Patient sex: F
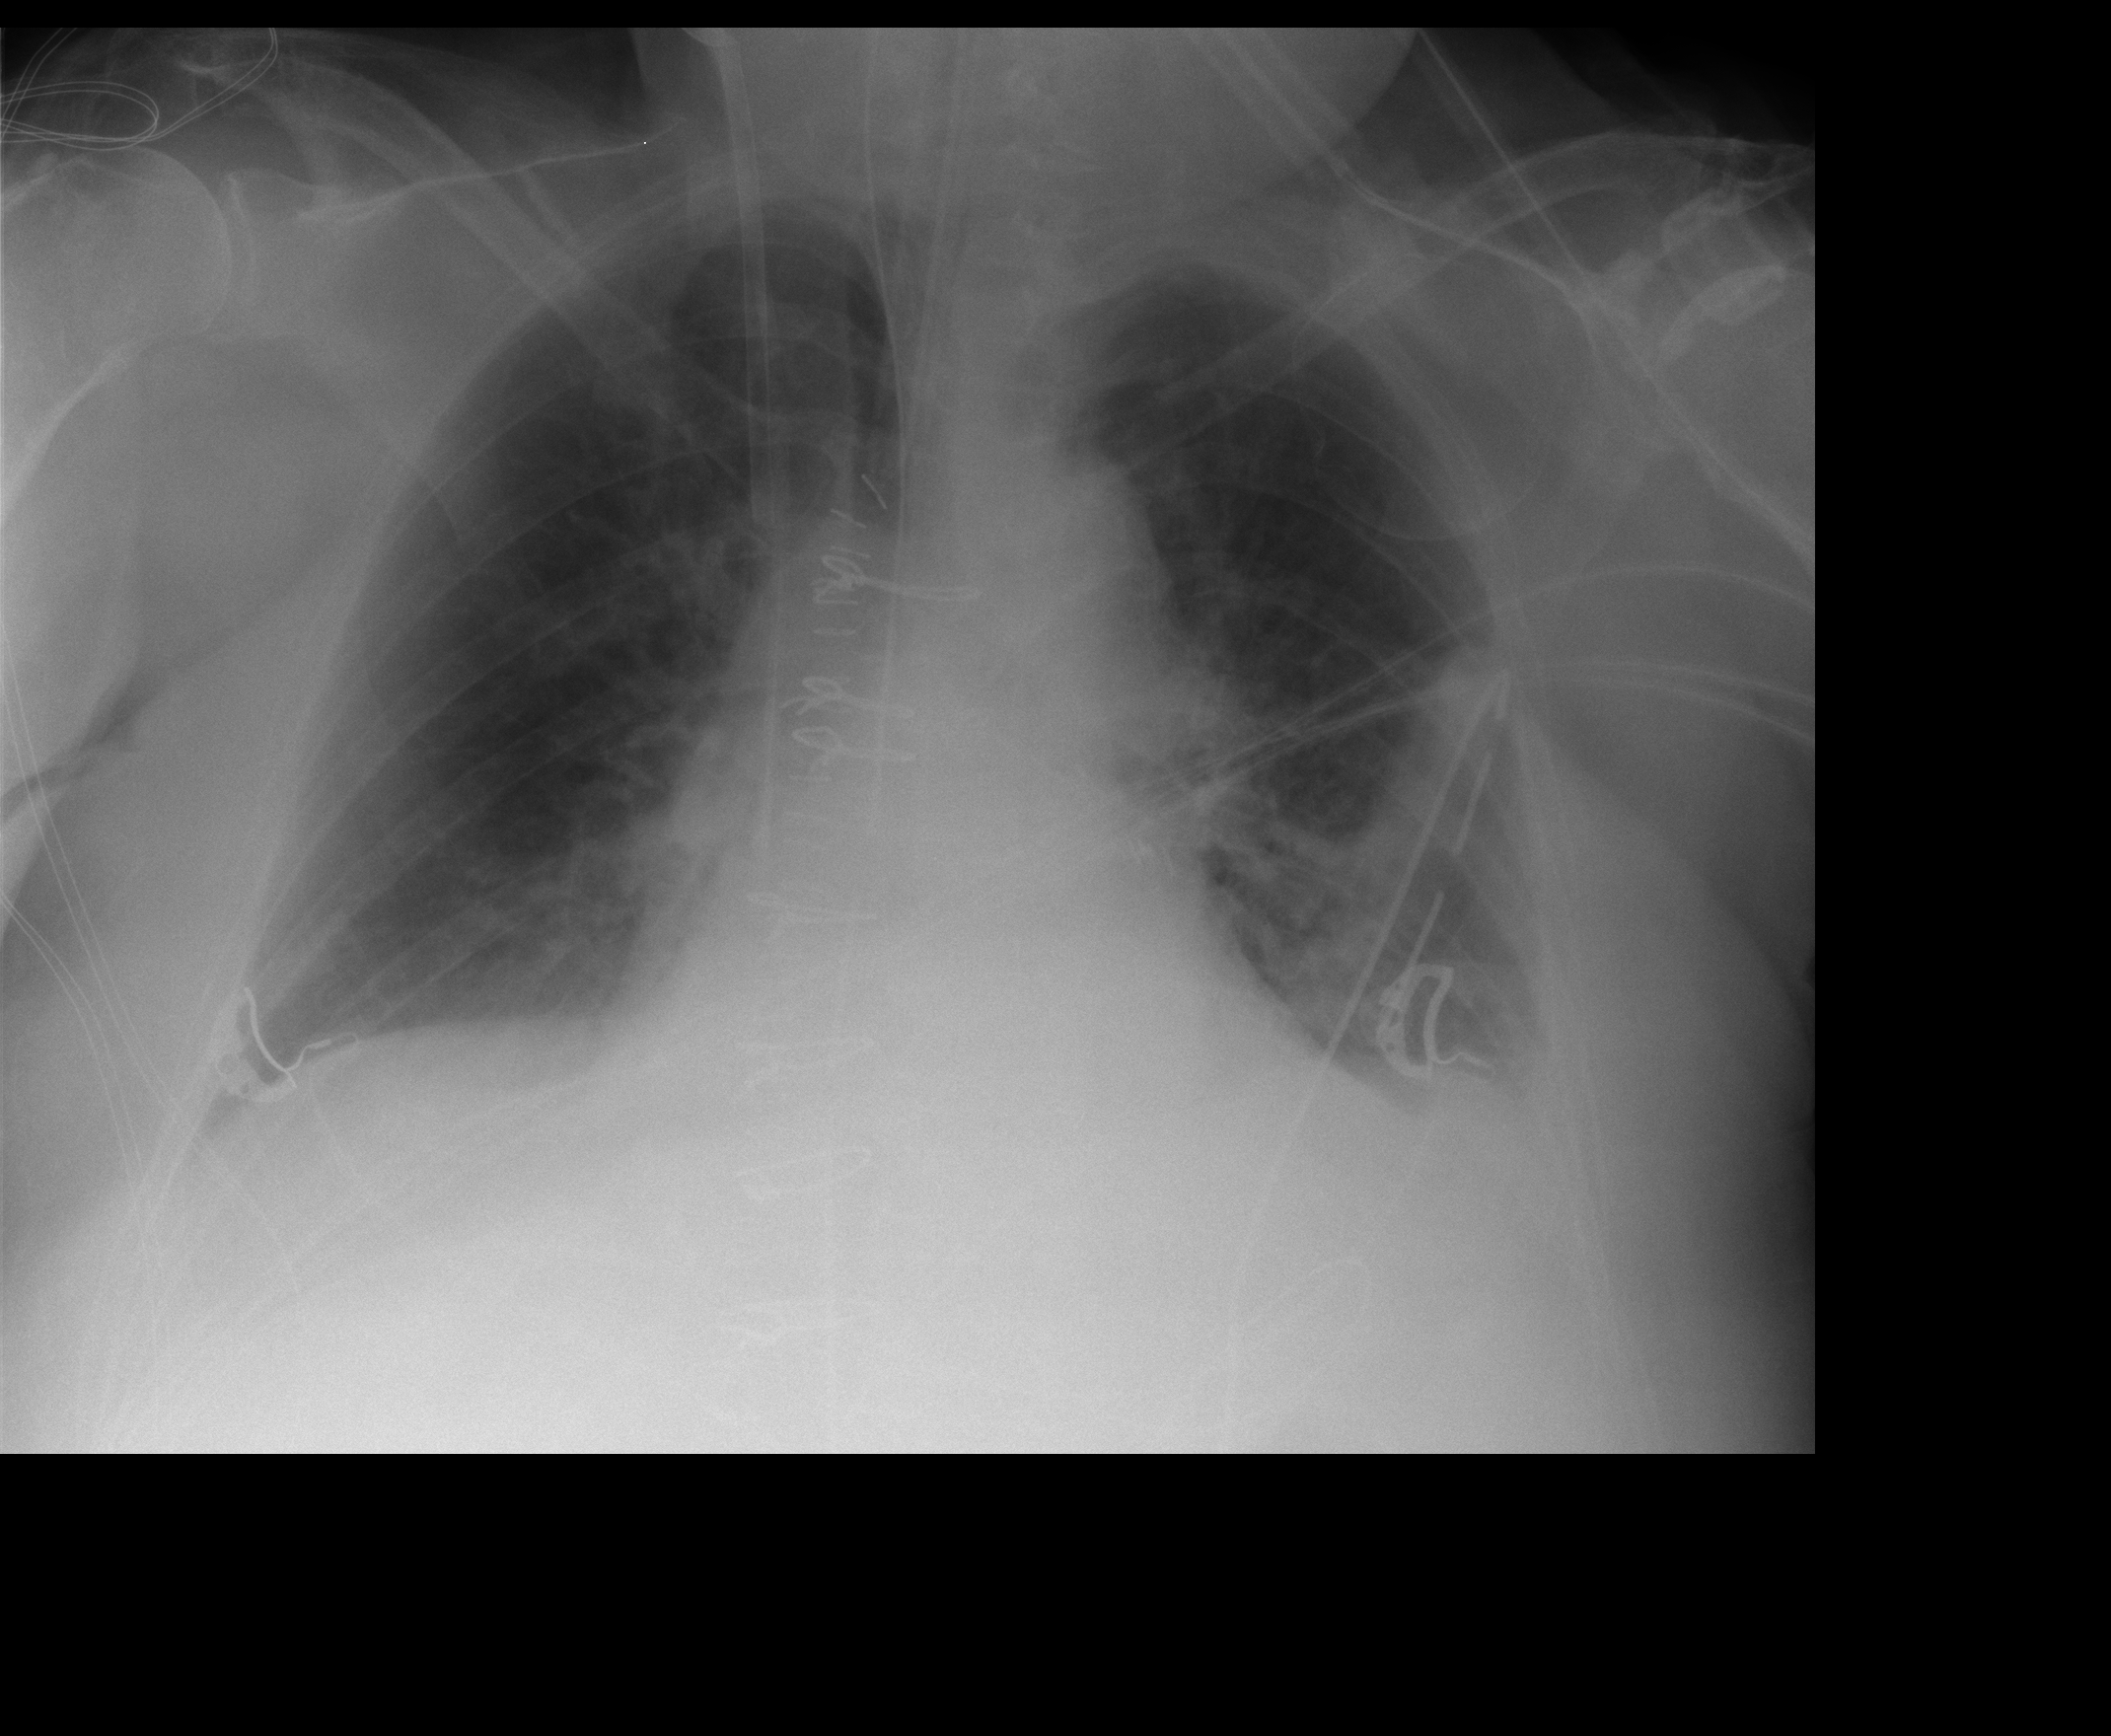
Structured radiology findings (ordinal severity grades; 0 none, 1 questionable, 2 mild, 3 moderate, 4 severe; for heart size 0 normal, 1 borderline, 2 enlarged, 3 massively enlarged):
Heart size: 2
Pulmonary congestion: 2
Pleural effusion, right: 0
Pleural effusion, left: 2
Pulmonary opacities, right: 0
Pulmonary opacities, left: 0
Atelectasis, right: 0
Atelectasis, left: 2